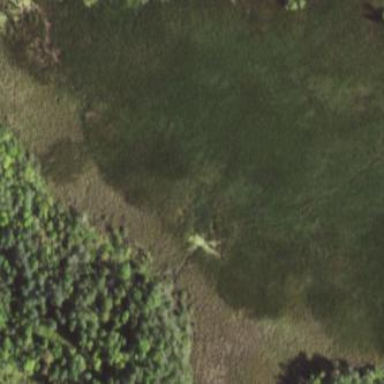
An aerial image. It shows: Marsh wetland.